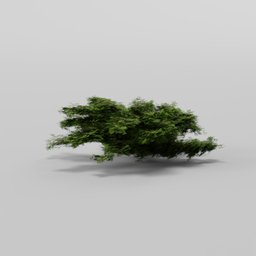
Label: nature